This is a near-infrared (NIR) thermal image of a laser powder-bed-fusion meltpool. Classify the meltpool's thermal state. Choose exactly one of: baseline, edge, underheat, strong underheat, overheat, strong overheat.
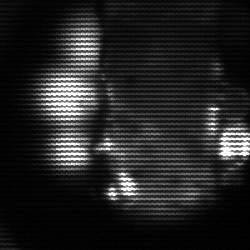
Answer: strong underheat